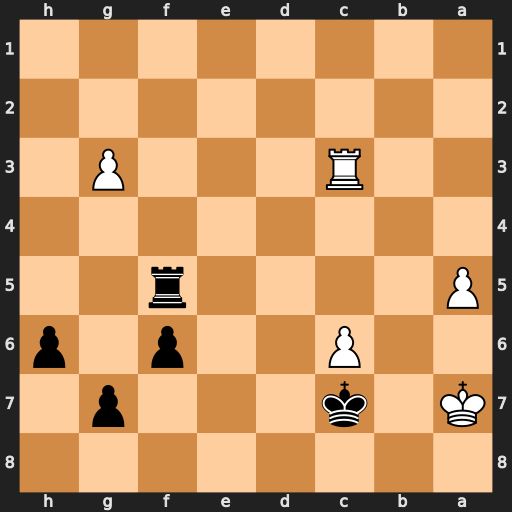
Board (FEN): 8/K1k3p1/2P2p1p/P4r2/8/2R3P1/8/8
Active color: b
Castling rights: -
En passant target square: -
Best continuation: Rxa5#